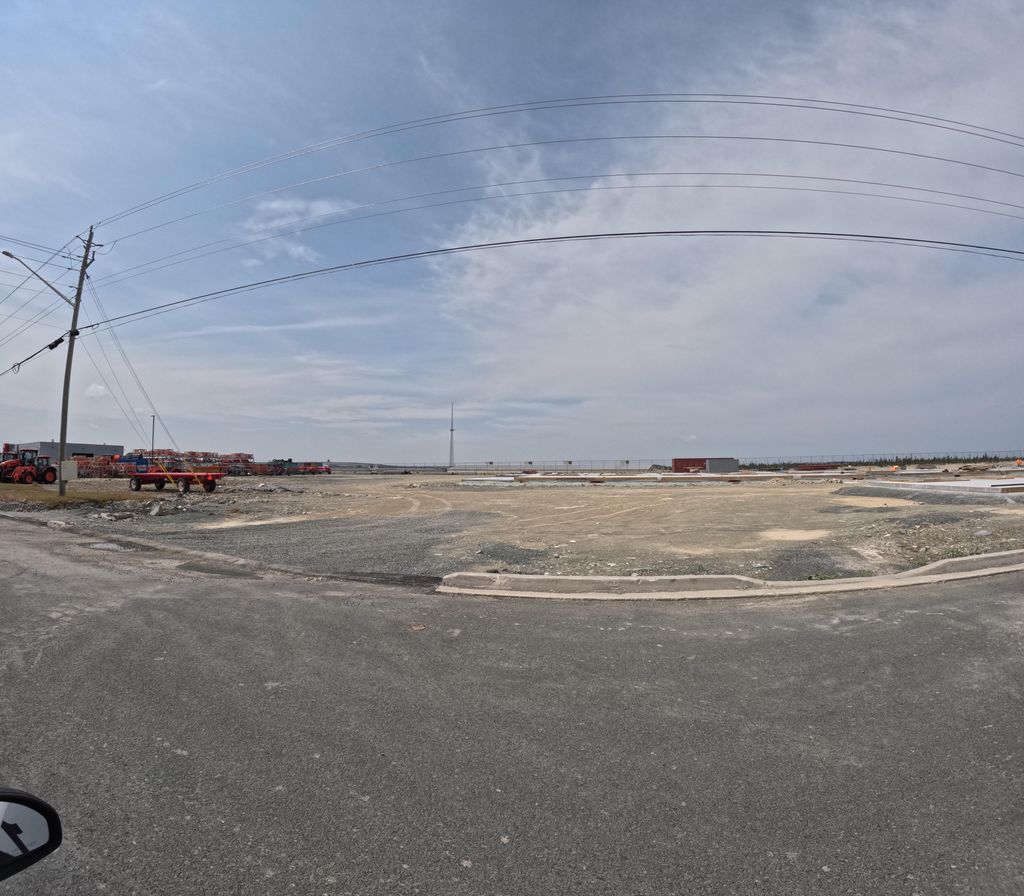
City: st_johns